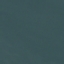
Land use / land cover: SeaLake